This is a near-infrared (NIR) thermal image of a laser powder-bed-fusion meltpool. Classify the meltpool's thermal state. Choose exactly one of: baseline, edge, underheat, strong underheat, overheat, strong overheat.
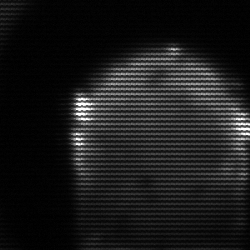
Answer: edge